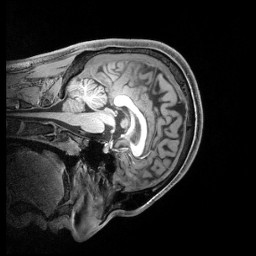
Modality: T1w
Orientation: sagittal
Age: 22
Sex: male
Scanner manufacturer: siemens
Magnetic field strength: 3 T
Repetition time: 2.4 s
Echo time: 0.00219 s